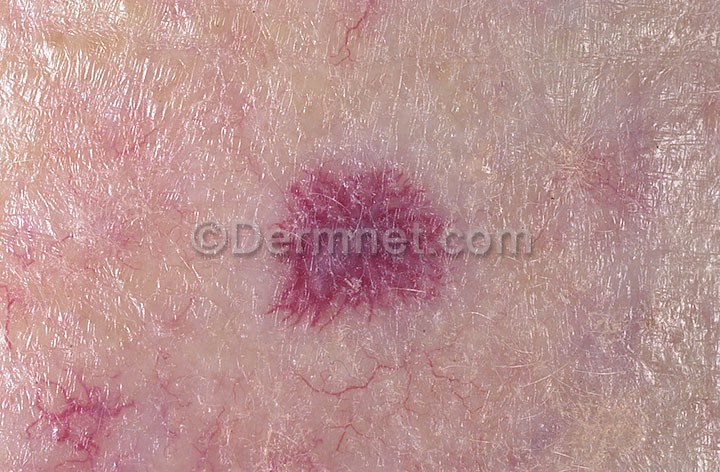
Disease: Lupus and other Connective Tissue diseases